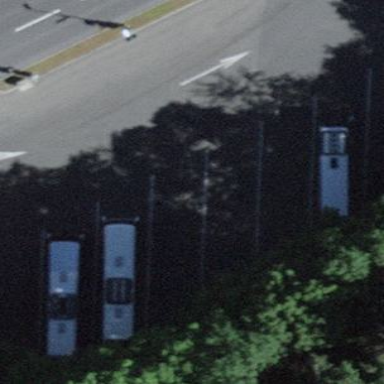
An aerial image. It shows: Parking area designated for tourist buses.